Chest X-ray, AP view. Patient: 44 years old, sex M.
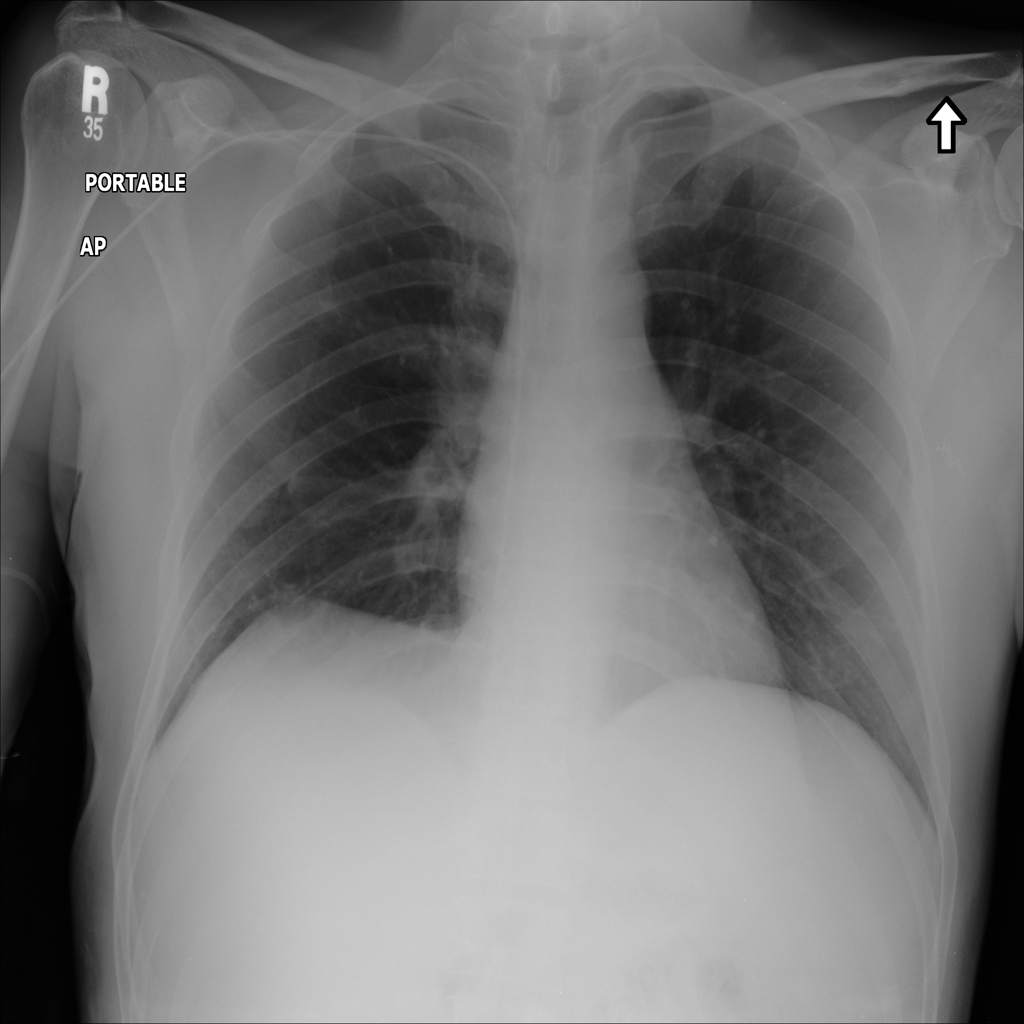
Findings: No Finding